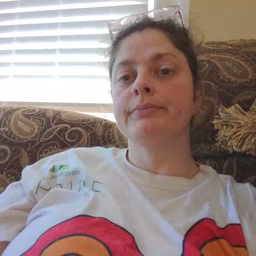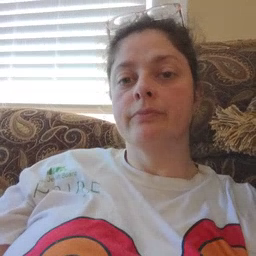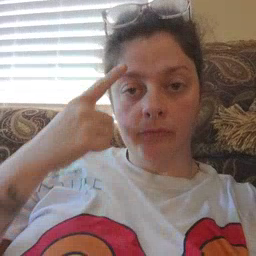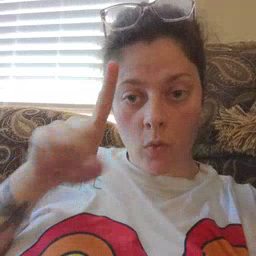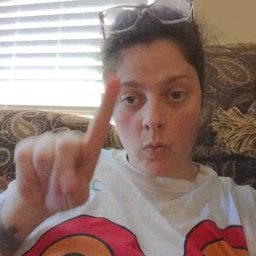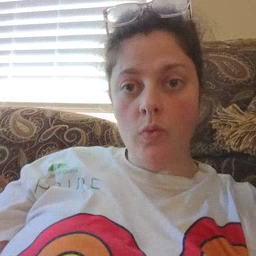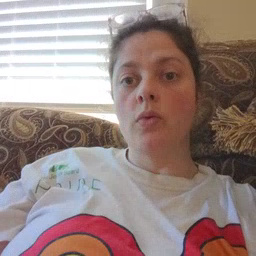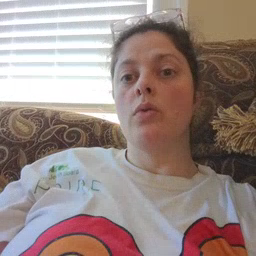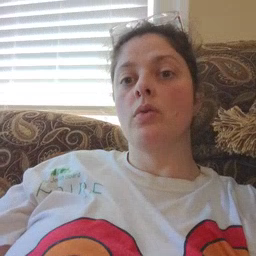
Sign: for